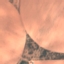
Land use / land cover: AnnualCrop